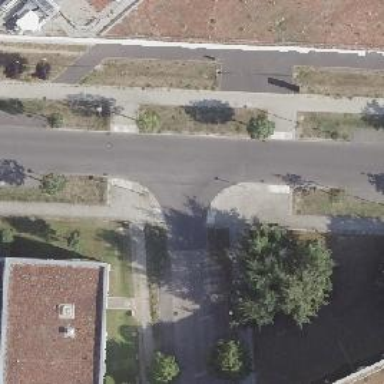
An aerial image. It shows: Unmarked crossing on footway.